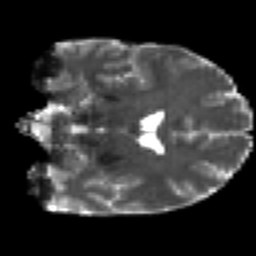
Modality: T2w
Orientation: coronal
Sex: male
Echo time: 0.114 s